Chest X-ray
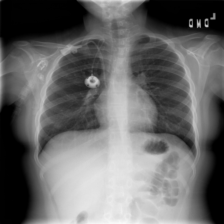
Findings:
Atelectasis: negative
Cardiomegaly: negative
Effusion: negative
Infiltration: negative
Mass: negative
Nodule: negative
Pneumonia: negative
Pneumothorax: negative
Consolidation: negative
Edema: negative
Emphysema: negative
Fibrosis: negative
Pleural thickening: negative
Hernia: negative